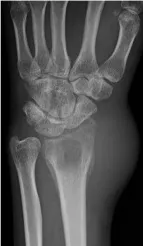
Swelling and redness are seen at the wrist (a).
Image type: radiology (x_ray)